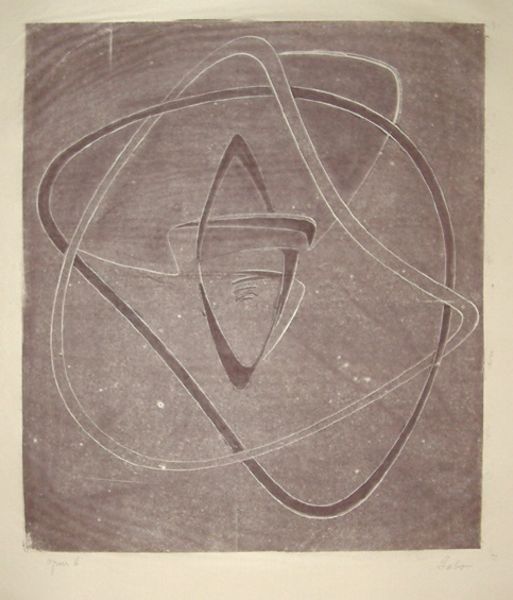
Titel: Opus 6, Opus 6
Künstler: Naum Gabo
Standort: Amherst (Massachusetts, USA)
Institution: Mead Art Museum, Amherst College
Schlagwörter: white, black, face, grey, modern, painting, portrait, print, two, brown, drawing, paper, dots, purple, mouth, illustration, line, sketch, curls, abstract, square, circle, form, lines, shapes, space, stylized, round, geometry, organic, shape, double, diamond, circular, naum, gabo, galaxy, organic shape, organic shapes